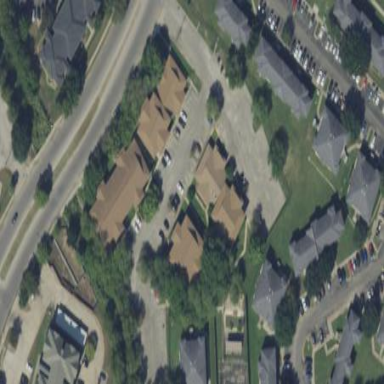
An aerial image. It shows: Condominium in residential area.